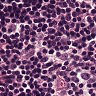
Metastatic tissue present: no